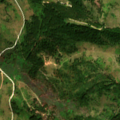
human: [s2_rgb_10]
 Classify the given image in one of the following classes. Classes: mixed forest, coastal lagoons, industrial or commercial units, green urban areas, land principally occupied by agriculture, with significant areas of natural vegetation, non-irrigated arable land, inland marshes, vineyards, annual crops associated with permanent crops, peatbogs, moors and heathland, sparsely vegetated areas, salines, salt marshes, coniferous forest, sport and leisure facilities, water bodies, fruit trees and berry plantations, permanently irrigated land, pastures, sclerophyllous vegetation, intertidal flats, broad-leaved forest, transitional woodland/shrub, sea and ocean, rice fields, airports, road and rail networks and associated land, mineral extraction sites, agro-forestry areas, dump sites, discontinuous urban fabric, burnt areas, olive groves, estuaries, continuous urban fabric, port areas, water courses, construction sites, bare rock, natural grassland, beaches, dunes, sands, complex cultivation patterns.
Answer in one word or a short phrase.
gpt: broad-leaved forest, transitional woodland/shrub